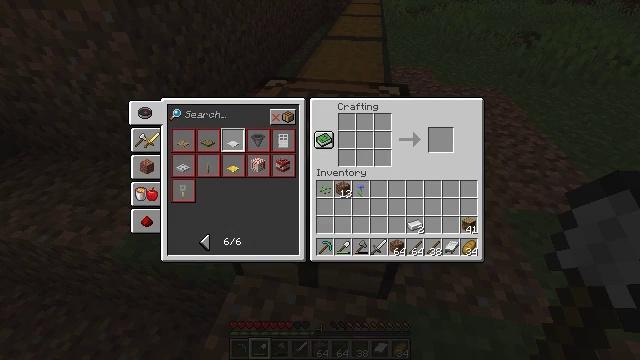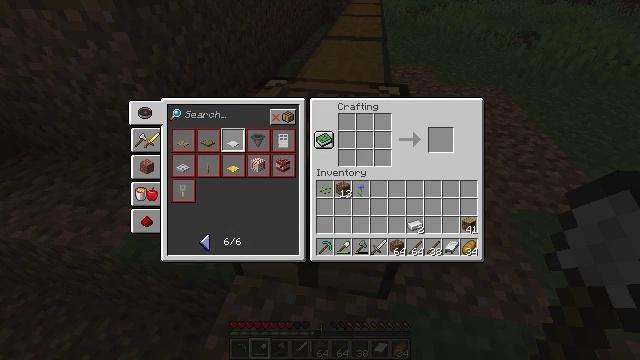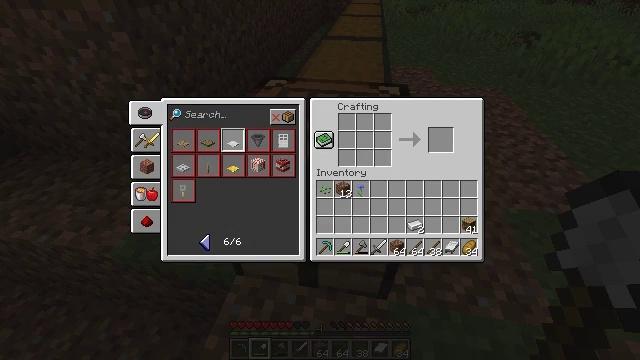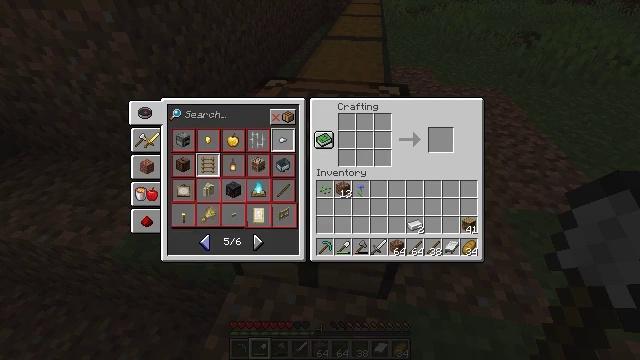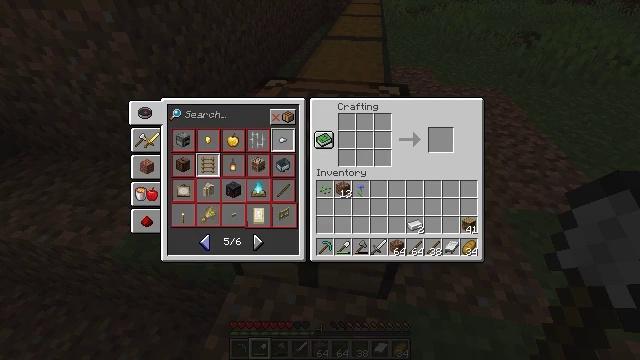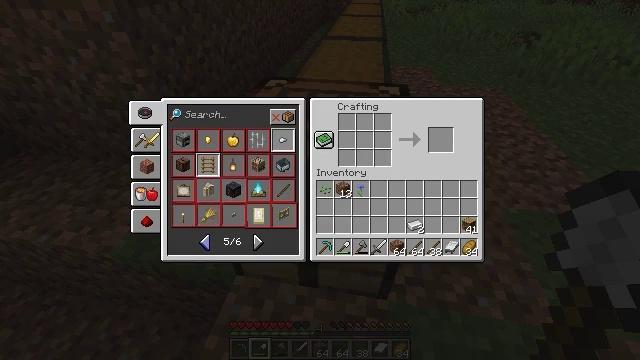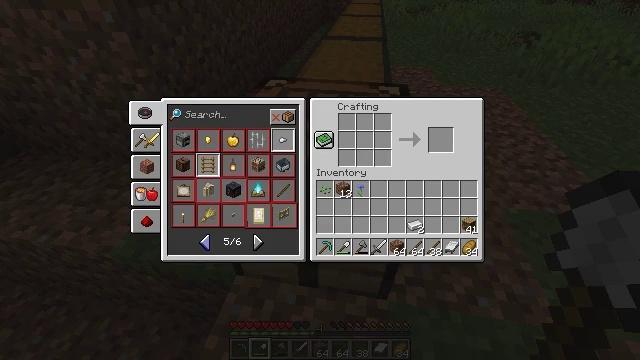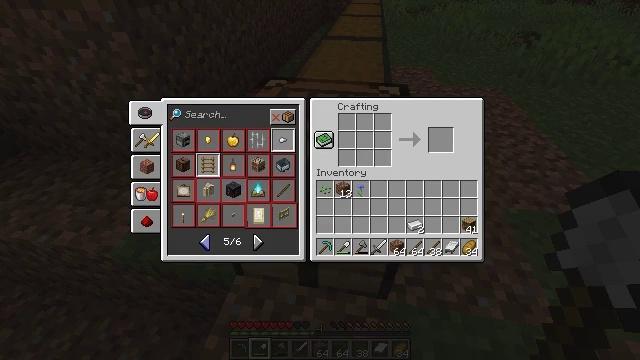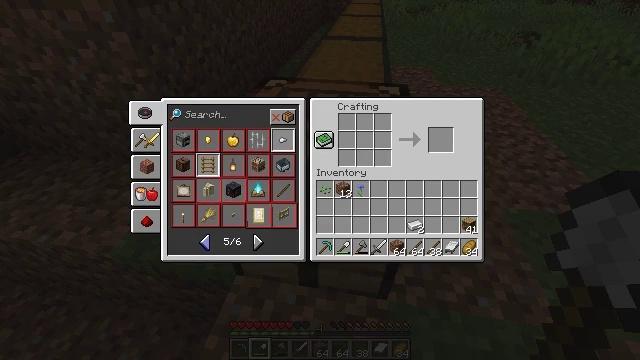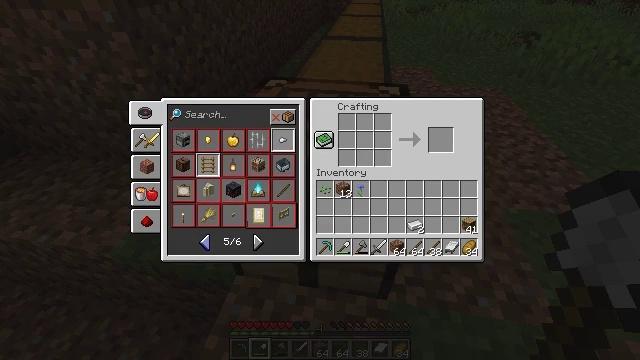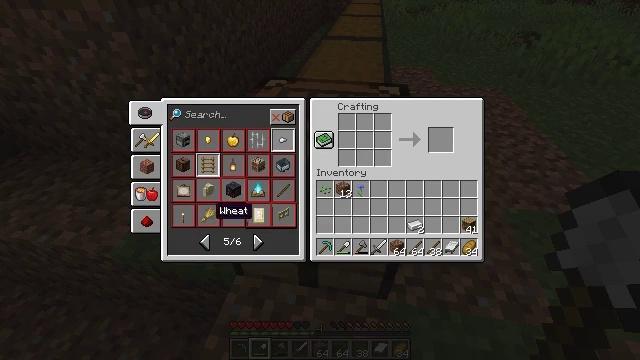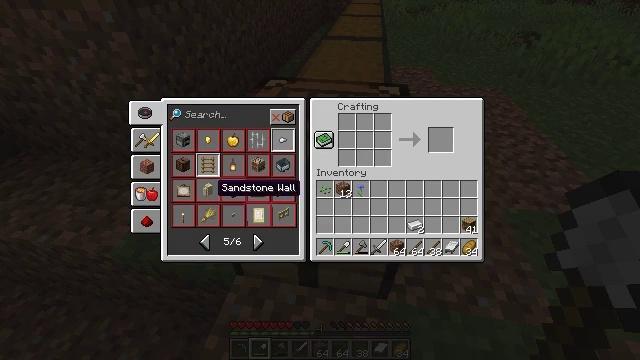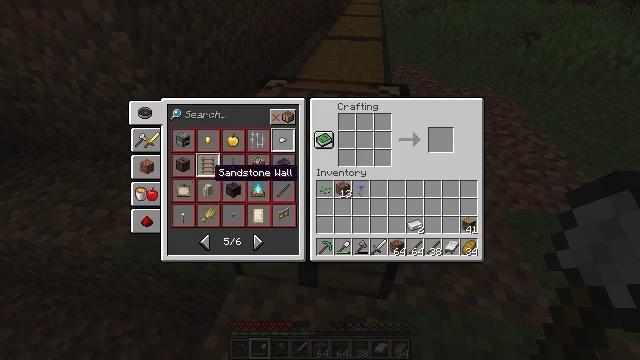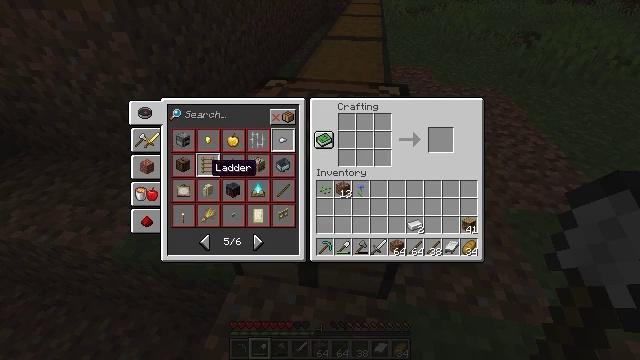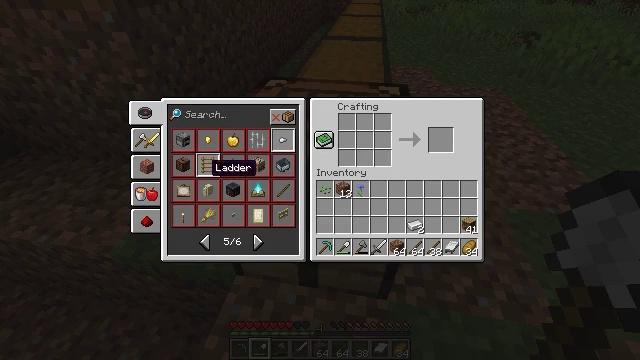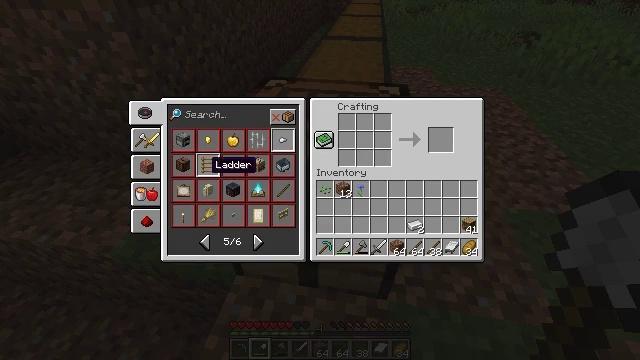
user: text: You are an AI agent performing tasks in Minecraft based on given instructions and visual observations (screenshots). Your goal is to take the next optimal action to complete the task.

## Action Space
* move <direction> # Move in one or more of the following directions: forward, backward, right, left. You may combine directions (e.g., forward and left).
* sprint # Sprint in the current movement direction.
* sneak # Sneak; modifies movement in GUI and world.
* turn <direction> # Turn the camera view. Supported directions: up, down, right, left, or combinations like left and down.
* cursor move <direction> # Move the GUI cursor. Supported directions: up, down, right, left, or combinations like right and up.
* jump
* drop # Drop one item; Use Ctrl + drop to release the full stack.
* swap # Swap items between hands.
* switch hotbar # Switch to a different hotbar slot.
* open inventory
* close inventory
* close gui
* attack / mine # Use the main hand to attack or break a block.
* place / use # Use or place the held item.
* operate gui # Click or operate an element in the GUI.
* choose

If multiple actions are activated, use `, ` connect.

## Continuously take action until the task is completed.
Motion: motion action
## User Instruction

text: Create a ladder using a crafting table.
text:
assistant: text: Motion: no_op
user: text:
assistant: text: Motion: no_op
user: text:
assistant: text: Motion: operate gui
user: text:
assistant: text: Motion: operate gui
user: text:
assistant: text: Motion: operate gui
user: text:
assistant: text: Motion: operate gui
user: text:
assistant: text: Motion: no_op
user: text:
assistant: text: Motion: no_op
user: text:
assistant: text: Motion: no_op
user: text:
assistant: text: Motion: cursor move up
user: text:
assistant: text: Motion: cursor move up
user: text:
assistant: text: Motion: cursor move up
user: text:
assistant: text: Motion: no_op
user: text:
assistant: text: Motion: sneak
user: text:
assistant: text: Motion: sneak
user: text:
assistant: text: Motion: sneak
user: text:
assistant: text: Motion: sneak
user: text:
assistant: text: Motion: sneak
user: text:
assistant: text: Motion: sneak
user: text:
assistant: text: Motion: sneak
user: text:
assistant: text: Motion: sneak, operate gui
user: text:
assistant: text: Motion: sneak, operate gui
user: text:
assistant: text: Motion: sneak, operate gui
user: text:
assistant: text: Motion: sneak
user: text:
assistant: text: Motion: sneak
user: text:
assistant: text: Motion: sneak
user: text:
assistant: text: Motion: sneak
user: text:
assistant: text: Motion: sneak
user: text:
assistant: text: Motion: sneak
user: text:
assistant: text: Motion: sneak